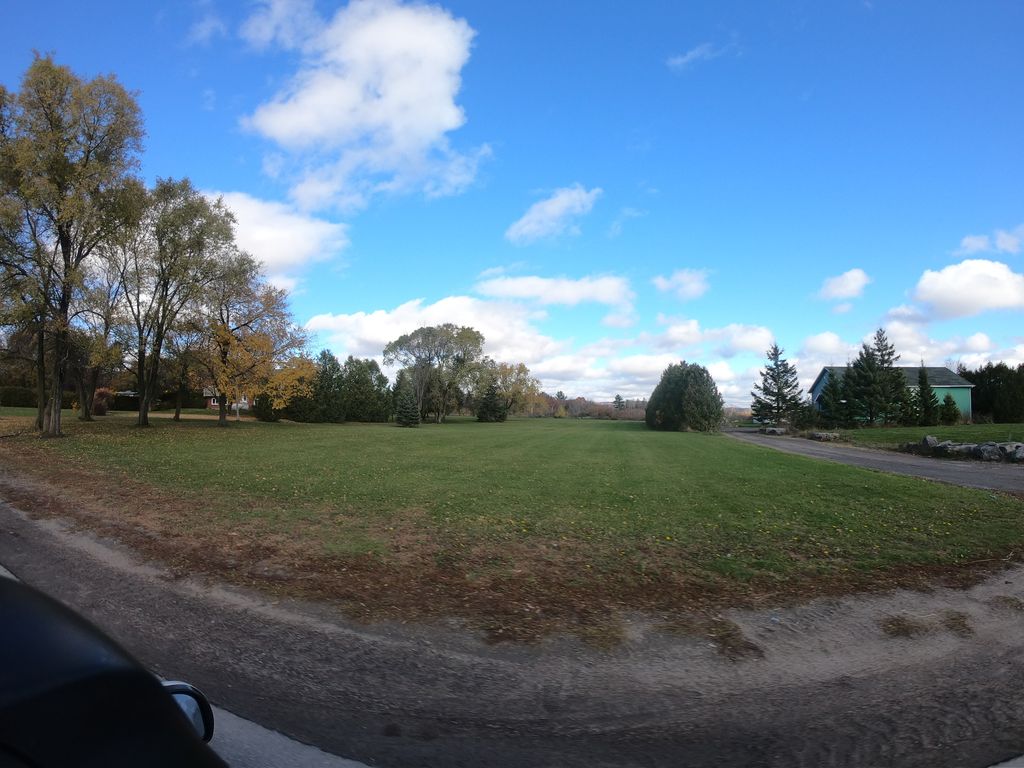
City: ottawa-gatineau